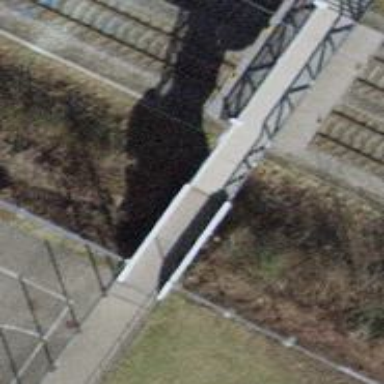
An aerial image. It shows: Bridge with steps leading to it.